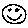
Label: smiley face